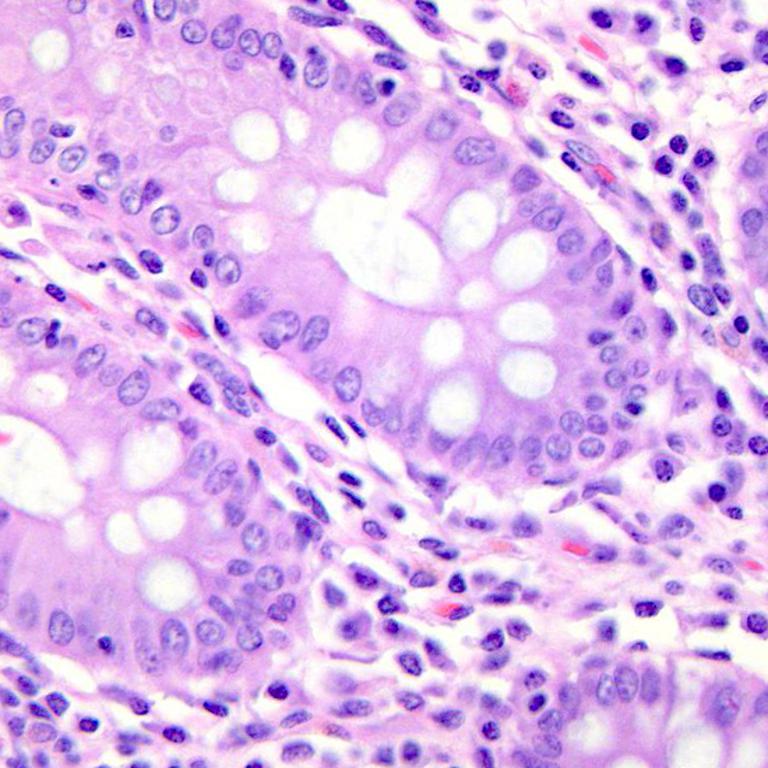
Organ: colon
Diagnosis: benign